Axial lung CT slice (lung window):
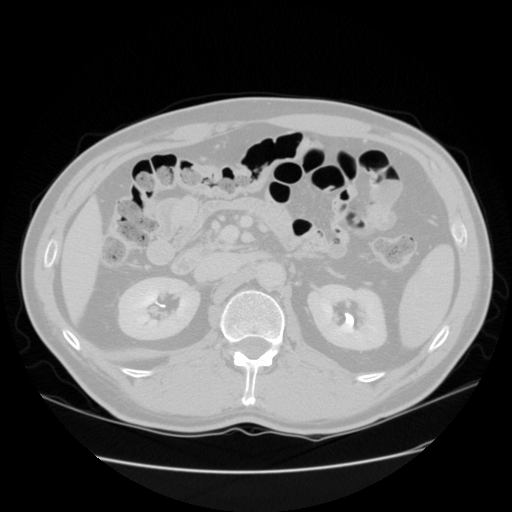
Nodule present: no